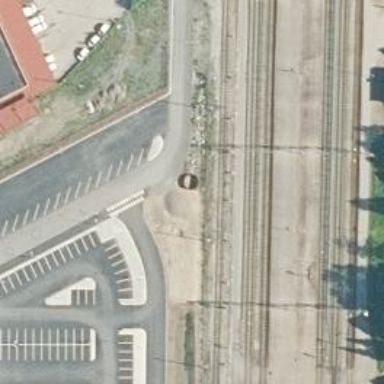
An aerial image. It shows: Railway track with continuous electrified contact line.